Question: I have a form and in the form I have a repeatable list. I can't have other fields than a text input in that repeatable list. Therefore, in order to allow users to submit images, I keep the file upload input separated from the repeatable list field as shown below.

I was wondering whether I can use jQuery to get the names of the files in the file upload field and insert them into the repeatable list field in its' respective columns.
Looking at the markup the form produces, I feel that it's possible only that my jQuery knowledge doesn't allow me to think of a solution.
Here's the markup that makes up the repeatable list
'''
<div class="ginput_container ginput_container_list ginput_list">
<table class="gfield_list gfield_list_container">
<colgroup>
<col id="gfield_list_2_col_1" class="gfield_list_col_odd">
<col id="gfield_list_2_col_2" class="gfield_list_col_even">
<col id="gfield_list_2_col_3" class="gfield_list_col_odd">
<col id="gfield_list_2_col_4" class="gfield_list_col_even">
</colgroup>
<thead>
<tr>
<th scope="col">Side</th>
<th scope="col">Reference</th>
<th scope="col">Notes</th>
<td>&nbsp;</td>
</tr>
</thead>
<tbody>
<tr class="gfield_list_group gfield_list_row_odd">
<td class="gfield_list_cell gfield_list_2_cell1" data-label="Side">
<input aria-label="Side" type="text" name="input_2[]" value="">
</td>
<td class="gfield_list_cell gfield_list_2_cell2" data-label="Reference">
<input aria-label="Reference" type="text" name="input_2[]" value="">
</td>
<td class="gfield_list_cell gfield_list_2_cell3" data-label="Notes">
<input aria-label="Notes" type="text" name="input_2[]" value="">
</td>
<td class="gfield_list_icons">
<a href="javascript:void(0);" class="add_list_item " aria-label="Add another row" onclick="gformAddListItem(this, 0)" onkeypress="gformAddListItem(this, 0)"><img src="localhost/images/list-add.svg" alt="" title="Add a new row"></a>
<a href="javascript:void(0);" class="delete_list_item" aria-label="Remove this row" onclick="gformDeleteListItem(this, 0)" onkeypress="gformDeleteListItem(this, 0)" style="visibility: visible;"><img src="localhost/images/list-remove.svg" alt="" title="Remove this row"></a>
</td>
</tr>
<tr class="gfield_list_group gfield_list_row_even">
<td class="gfield_list_cell gfield_list_2_cell1" data-label="Side">
<input aria-label="Side" type="text" name="input_2[]" value="">
</td>
<td class="gfield_list_cell gfield_list_2_cell2" data-label="Reference">
<input aria-label="Reference" type="text" name="input_2[]" value="">
</td>
<td class="gfield_list_cell gfield_list_2_cell3" data-label="Notes">
<input aria-label="Notes" type="text" name="input_2[]" value="">
</td>
<td class="gfield_list_icons">
<a href="javascript:void(0);" class="add_list_item " aria-label="Add another row" onclick="gformAddListItem(this, 0)" onkeypress="gformAddListItem(this, 0)"><img src="localhost/images/list-add.svg" alt="" title="Add a new row"></a>
<a href="javascript:void(0);" class="delete_list_item" aria-label="Remove this row" onclick="gformDeleteListItem(this, 0)" onkeypress="gformDeleteListItem(this, 0)" style="visibility: visible;"><img src="localhost/images/list-remove.svg" alt="" title="Remove this row"></a>
</td>
</tr>
</tbody>
</table>
</div>
'''
And here's the markup that produces the file upload filenames preview
'''
<div id="gform_preview_5_3">
<div id="o_1dn37jigsu7cu20drk138i17k0f" class="ginput_preview"><img class="gform_delete" src="localhost/images/delete.png" onclick="gformDeleteUploadedFile(5,3, this);" onkeypress="gformDeleteUploadedFile(5,3, this);" alt="Delete this file" title="Delete this file"> <strong>Doa Ditimpa Musibah.jpg</strong></div>
<div id="o_1dn37jd93vp41aic1030166912o8a" class="ginput_preview"><img class="gform_delete" src="localhost/images/delete.png" onclick="gformDeleteUploadedFile(5,3, this);" onkeypress="gformDeleteUploadedFile(5,3, this);" alt="Delete this file" title="Delete this file"> <strong>surah-al-layl.jpg</strong></div>
</div>
'''
Thanks in advance for the help! In the meantime, I will continue to try something out!
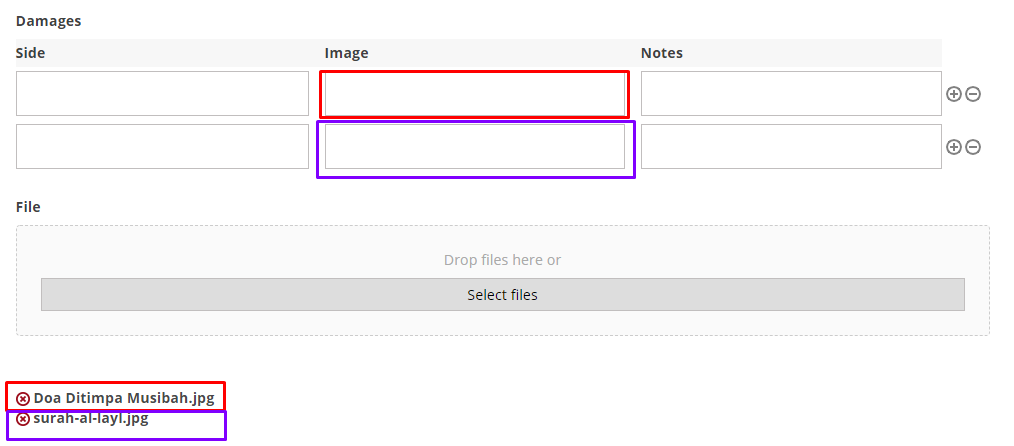
Answer: I am closing this question and below is my solution for this task. It is not dynamic and automated but it will do. I will make 10 variables and 10 conditions hoping users don't upload more than 10 files. If anyone can show me how to write a dynamic, automated jQuery script, it will be awesome!
'''
var str = $( "#gform_preview_5_3 div:nth-child(1) strong" ).text();
var str2 = $( "#gform_preview_5_3 div:nth-child(2) strong" ).text();
$( ".gfield_list_group:nth-child(1) td:nth-child(2) input " ).val( str );
$( ".gfield_list_group:nth-child(2) td:nth-child(2) input " ).val( str2 );
'''
<URL>